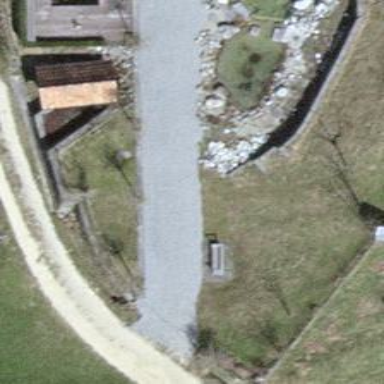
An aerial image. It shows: Wall barrier.